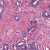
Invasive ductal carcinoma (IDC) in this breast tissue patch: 1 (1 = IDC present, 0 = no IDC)